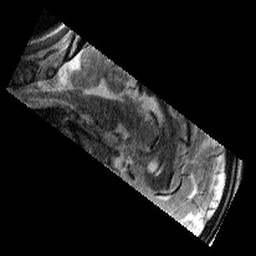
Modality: T2w
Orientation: sagittal
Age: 11
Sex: male
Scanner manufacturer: siemens
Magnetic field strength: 3 T
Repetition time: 9.23 s
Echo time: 0.067 s